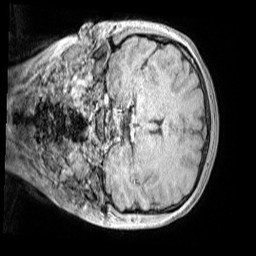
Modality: MP2RAGE
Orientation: coronal
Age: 12
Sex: female
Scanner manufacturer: siemens
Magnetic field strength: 3 T
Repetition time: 4 s
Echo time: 0.00299 s